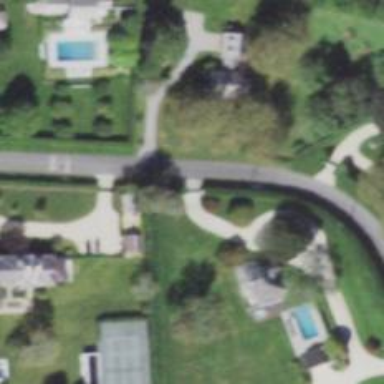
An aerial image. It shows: Driveway leading to service road.